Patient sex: M
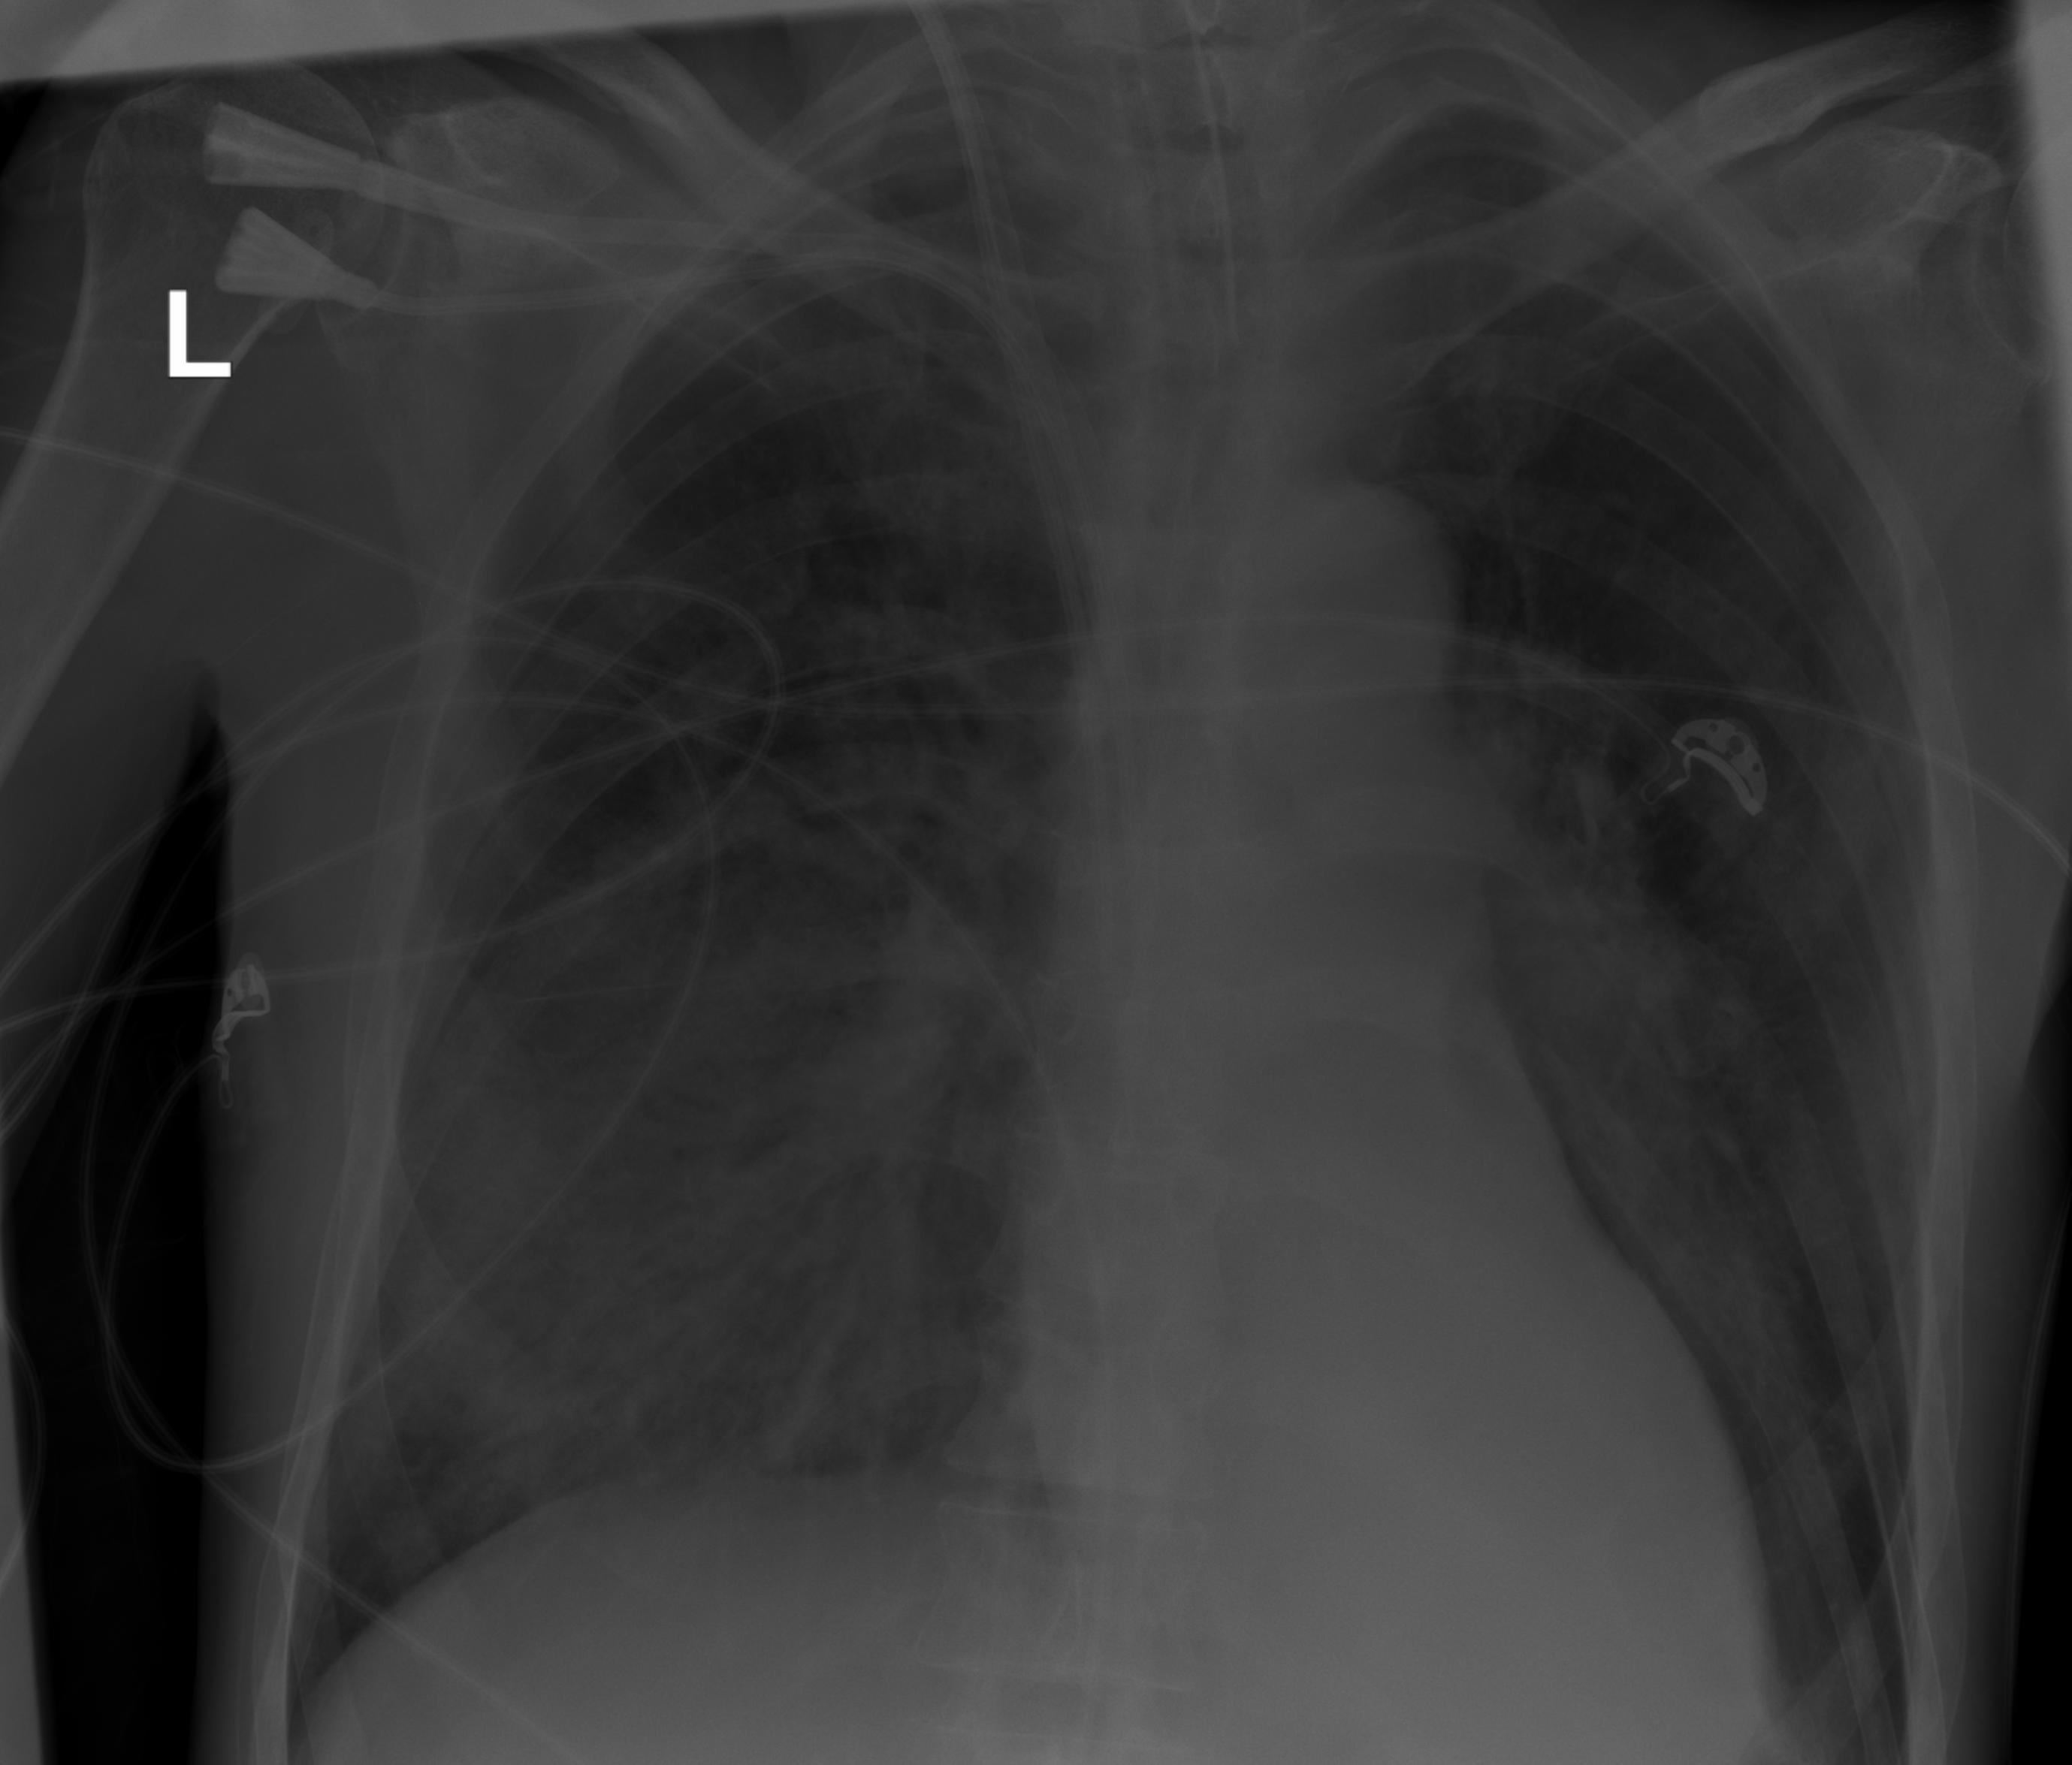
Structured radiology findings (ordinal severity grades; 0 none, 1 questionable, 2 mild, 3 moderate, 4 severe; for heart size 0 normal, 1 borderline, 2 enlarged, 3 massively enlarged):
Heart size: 0
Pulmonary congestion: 0
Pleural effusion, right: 0
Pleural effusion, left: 0
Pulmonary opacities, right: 3
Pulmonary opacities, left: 2
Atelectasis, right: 0
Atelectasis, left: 0